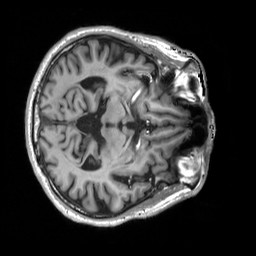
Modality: T1w
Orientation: axial
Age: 73
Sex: male
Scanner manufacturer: siemens
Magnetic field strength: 3 T
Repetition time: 2.5 s
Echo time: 0.00248 s